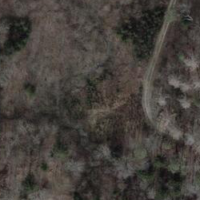
EUNIS habitat code: 41
Species observed at this site:
Argynnis paphia